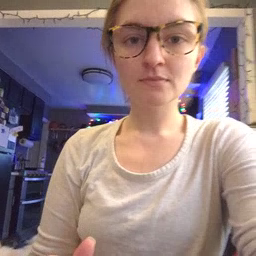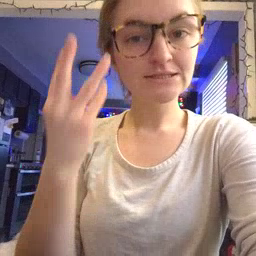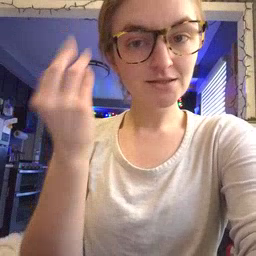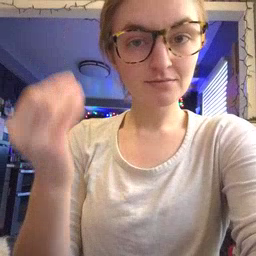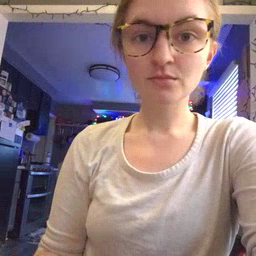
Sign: outside